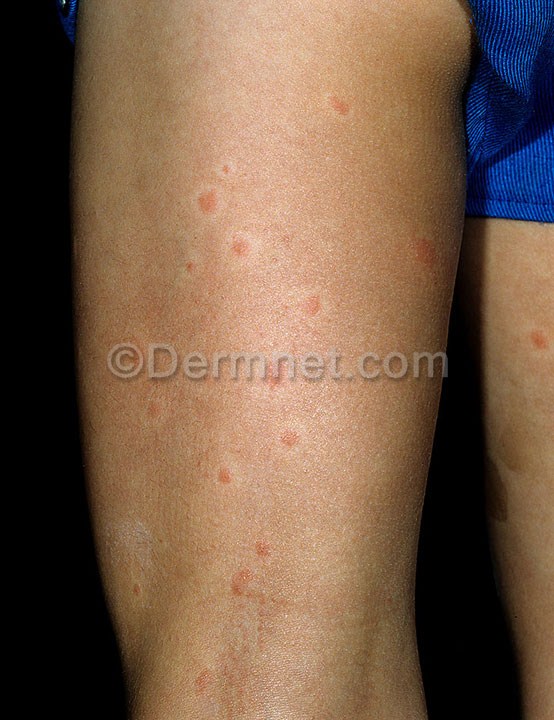
Disease: Scabies Lyme Disease and other Infestations and Bites